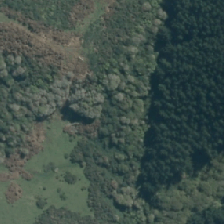
Land cover: grose_broom